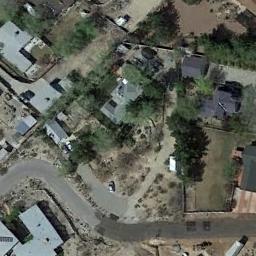
Label: residential